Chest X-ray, PA view. Patient: 63 years old, sex M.
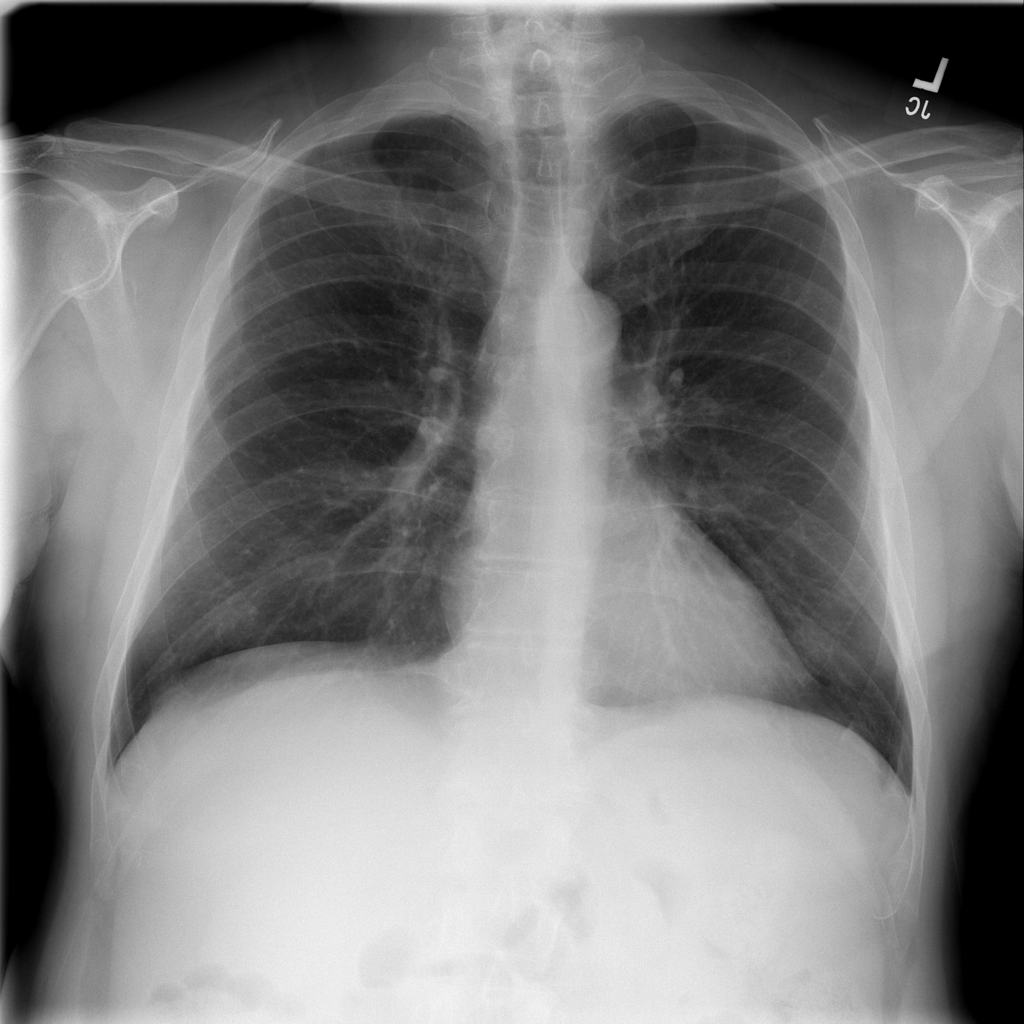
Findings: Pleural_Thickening